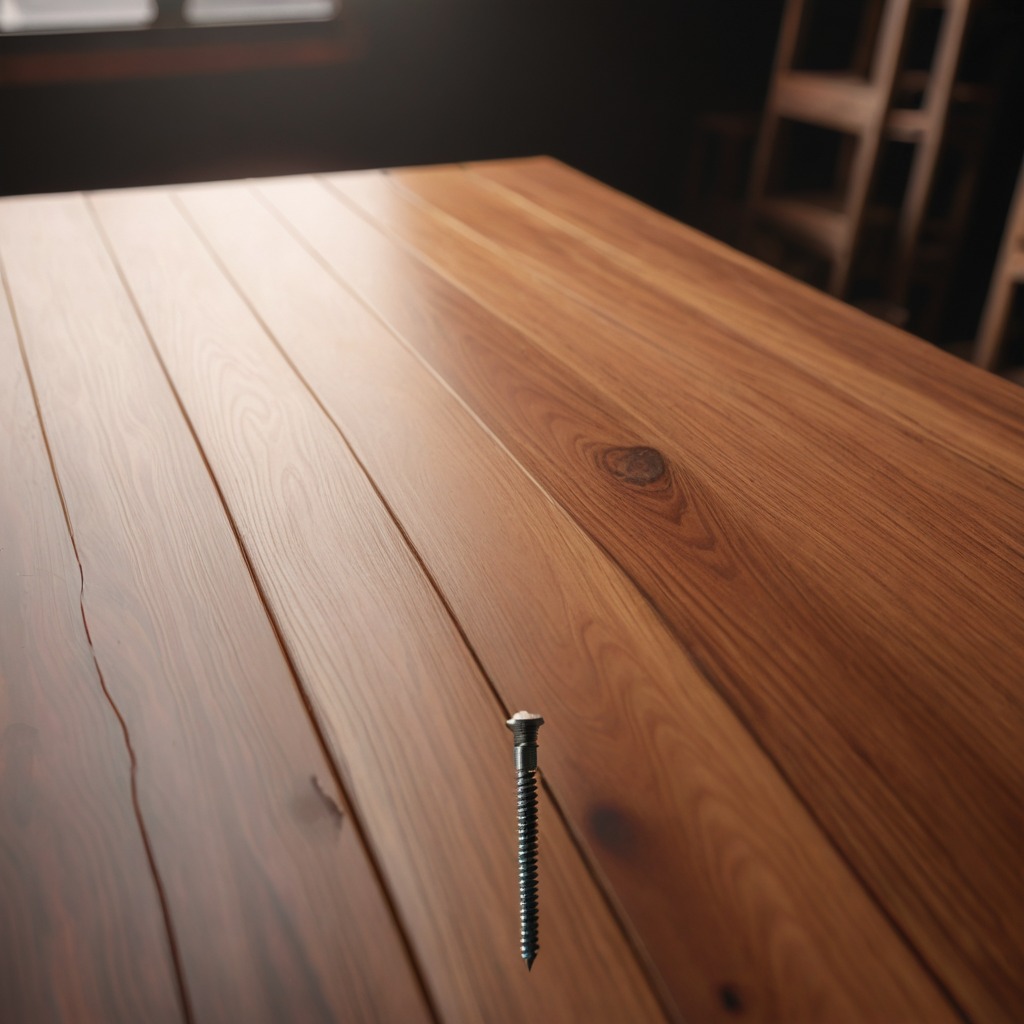
A metal screw is lying on a wooden table in a carpentry studio rich wood textures side lighting.